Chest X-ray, PA view. Patient: 43 years old, sex F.
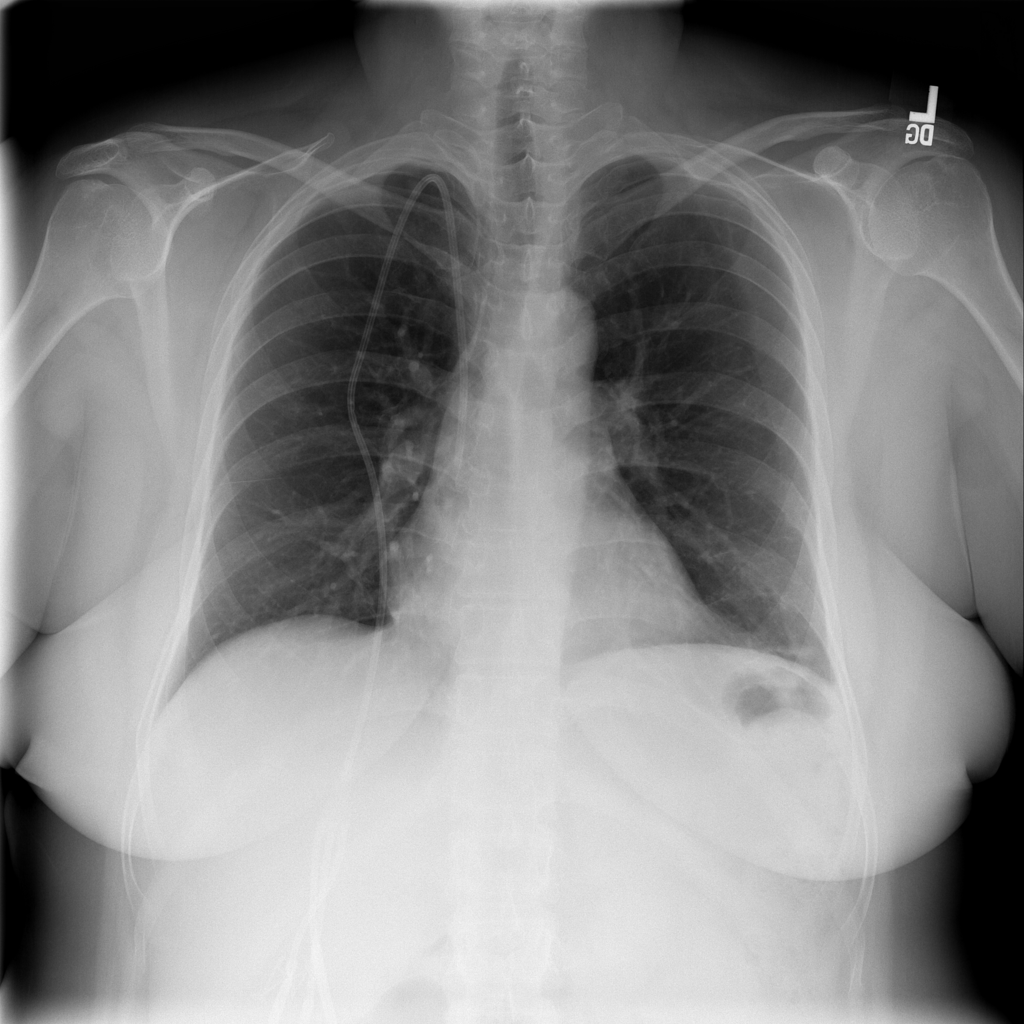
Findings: Consolidation, Effusion